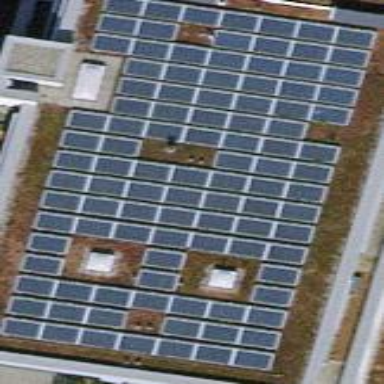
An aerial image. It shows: Solar photovoltaic panel generator placed on roof.